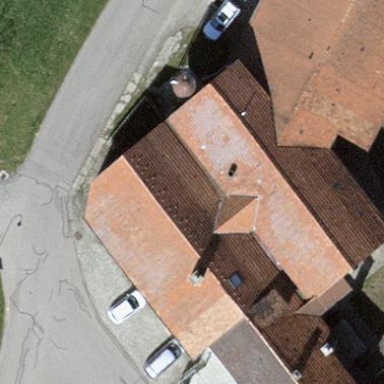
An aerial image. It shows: Detached building.